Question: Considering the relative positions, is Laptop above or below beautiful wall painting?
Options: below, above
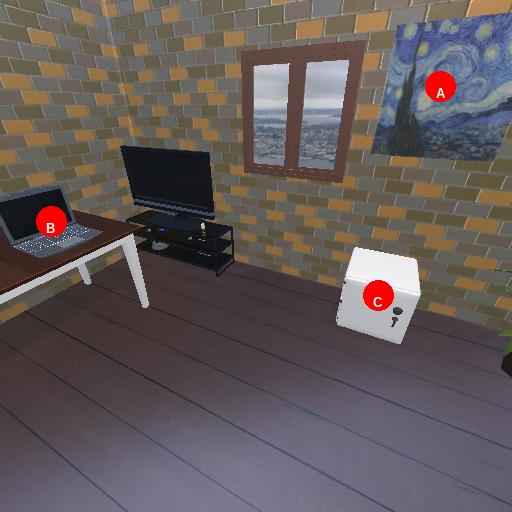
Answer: below